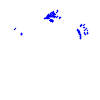
Particle: electron